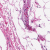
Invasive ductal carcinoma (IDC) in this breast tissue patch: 0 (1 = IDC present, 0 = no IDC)